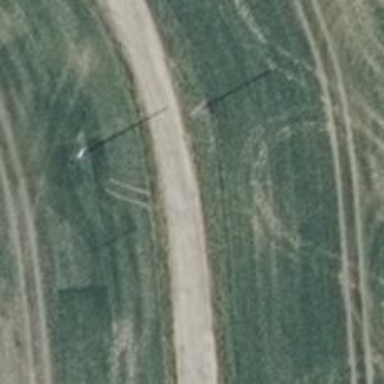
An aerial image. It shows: Unclassified paved road with grade3 tracktype.